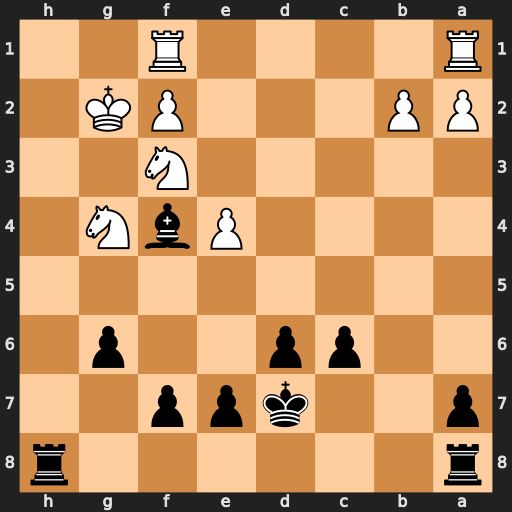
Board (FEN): r6r/p2kpp2/2pp2p1/8/4PbN1/5N2/PP3PK1/R4R2
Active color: b
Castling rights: -
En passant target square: -
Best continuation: f5 Ne3 fxe4